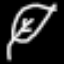
Label: leaf